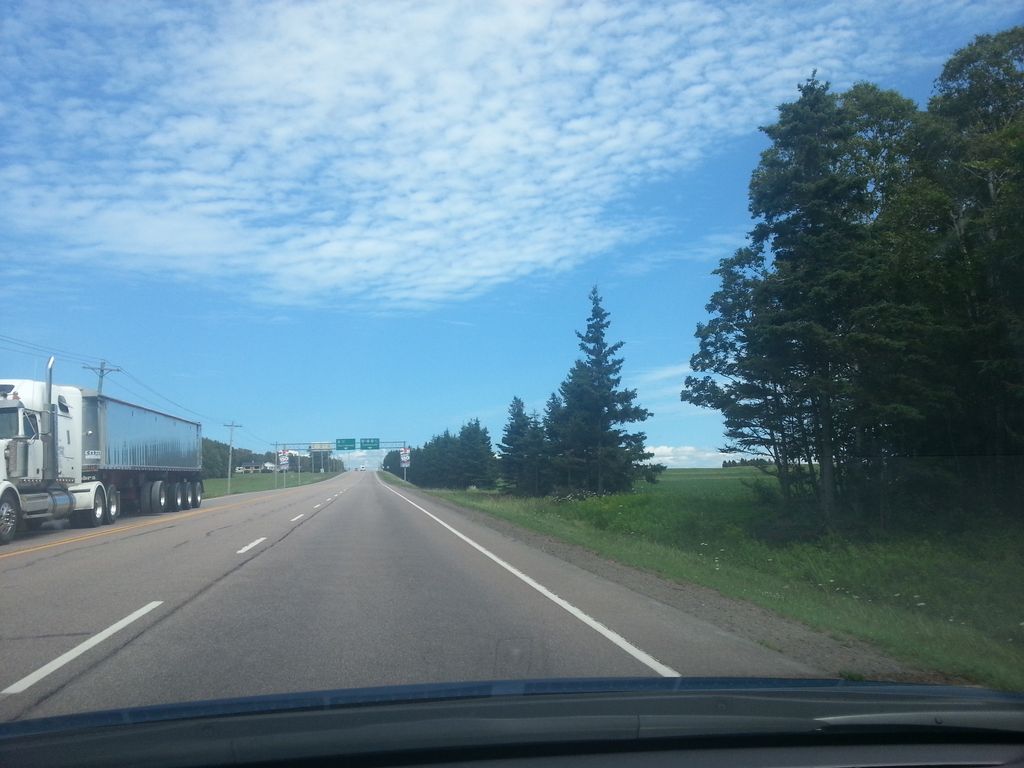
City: charlottetown